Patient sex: M
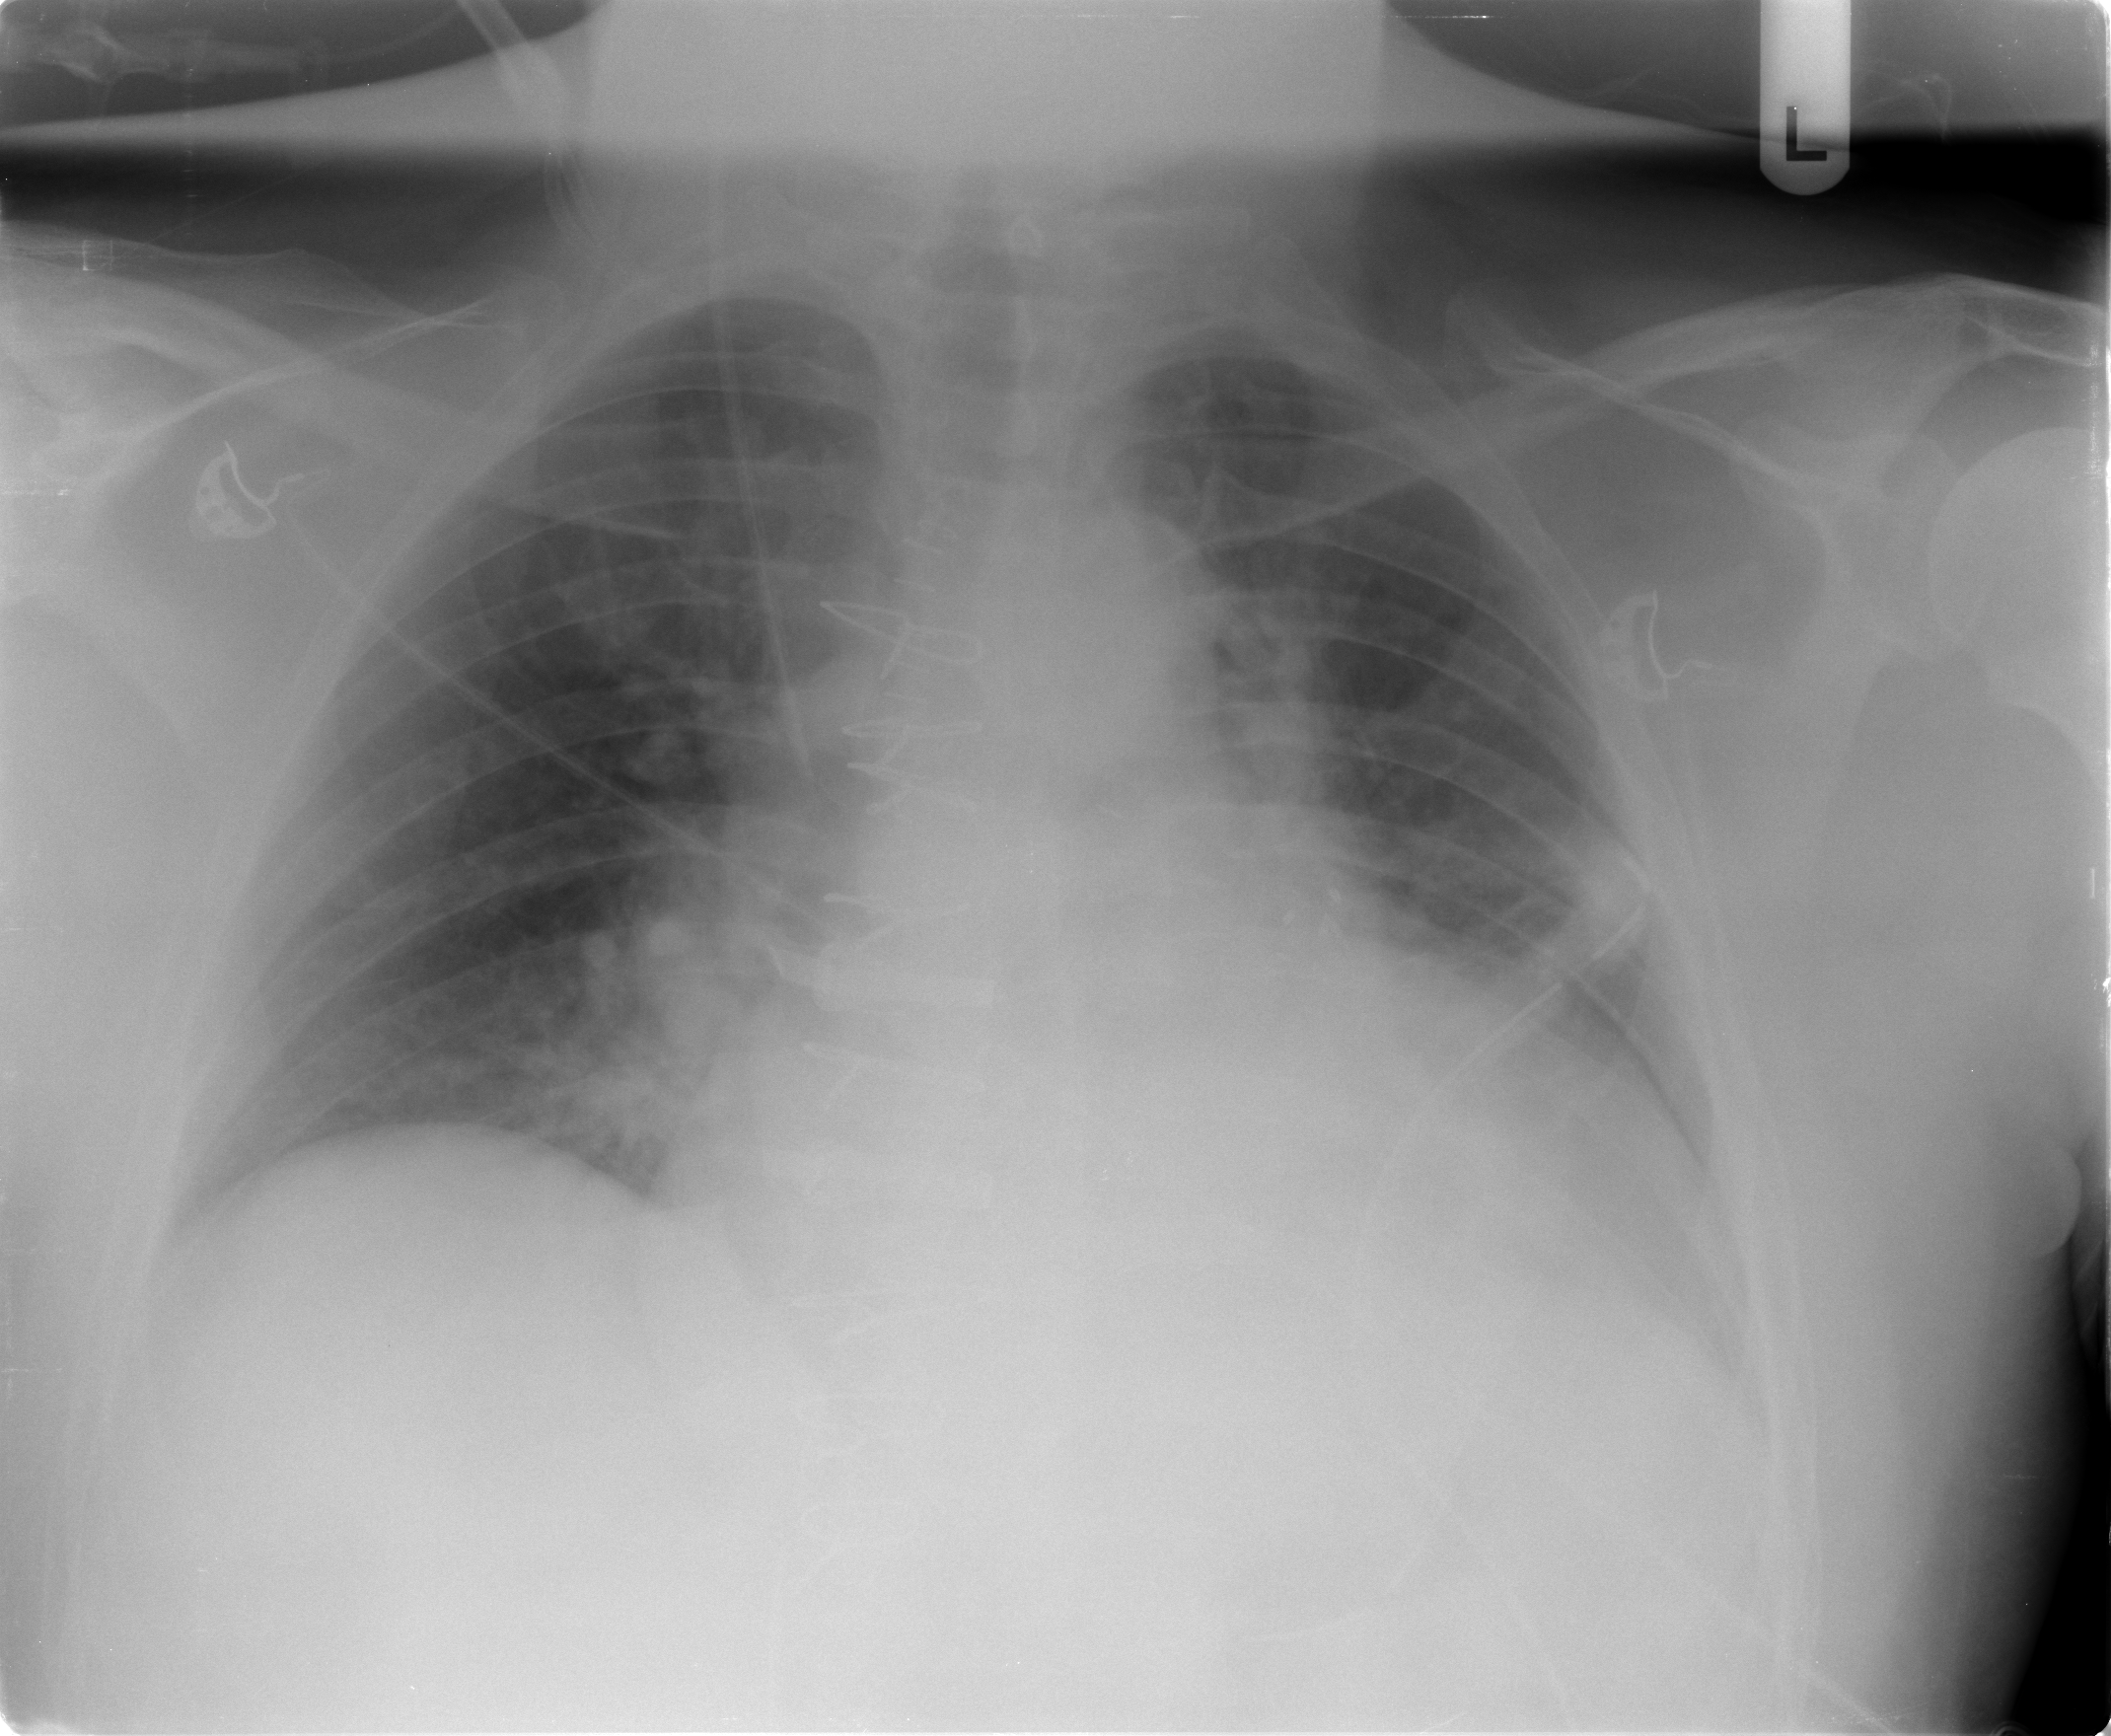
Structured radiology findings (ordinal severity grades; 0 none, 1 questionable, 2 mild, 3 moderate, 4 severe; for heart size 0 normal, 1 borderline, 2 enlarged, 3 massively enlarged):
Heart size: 3
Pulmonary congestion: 2
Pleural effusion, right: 0
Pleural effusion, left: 1
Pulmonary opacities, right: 0
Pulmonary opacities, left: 0
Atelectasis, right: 0
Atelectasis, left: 1